Interaction volume radius: 5 \u00c5
Interaction volume height: 25 \u00c5
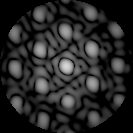
Disorder parameter: 0.3493